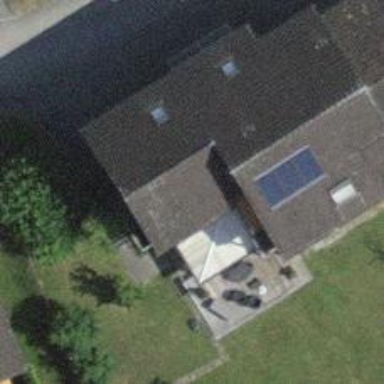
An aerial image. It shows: Solar power generator.